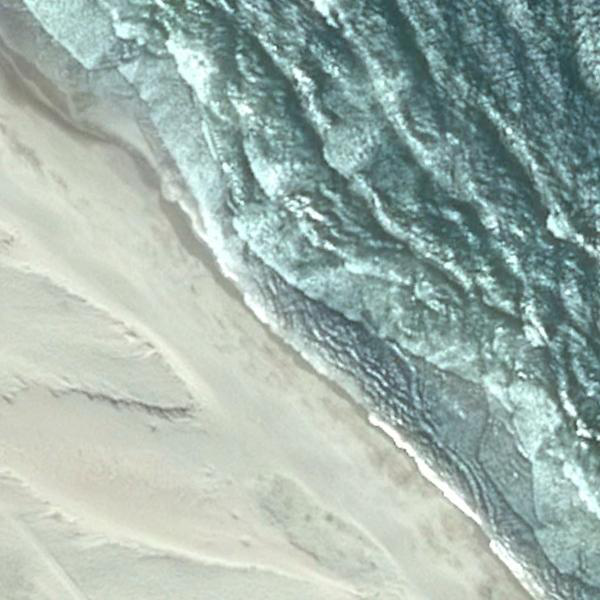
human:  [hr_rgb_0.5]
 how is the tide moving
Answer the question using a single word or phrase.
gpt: rising